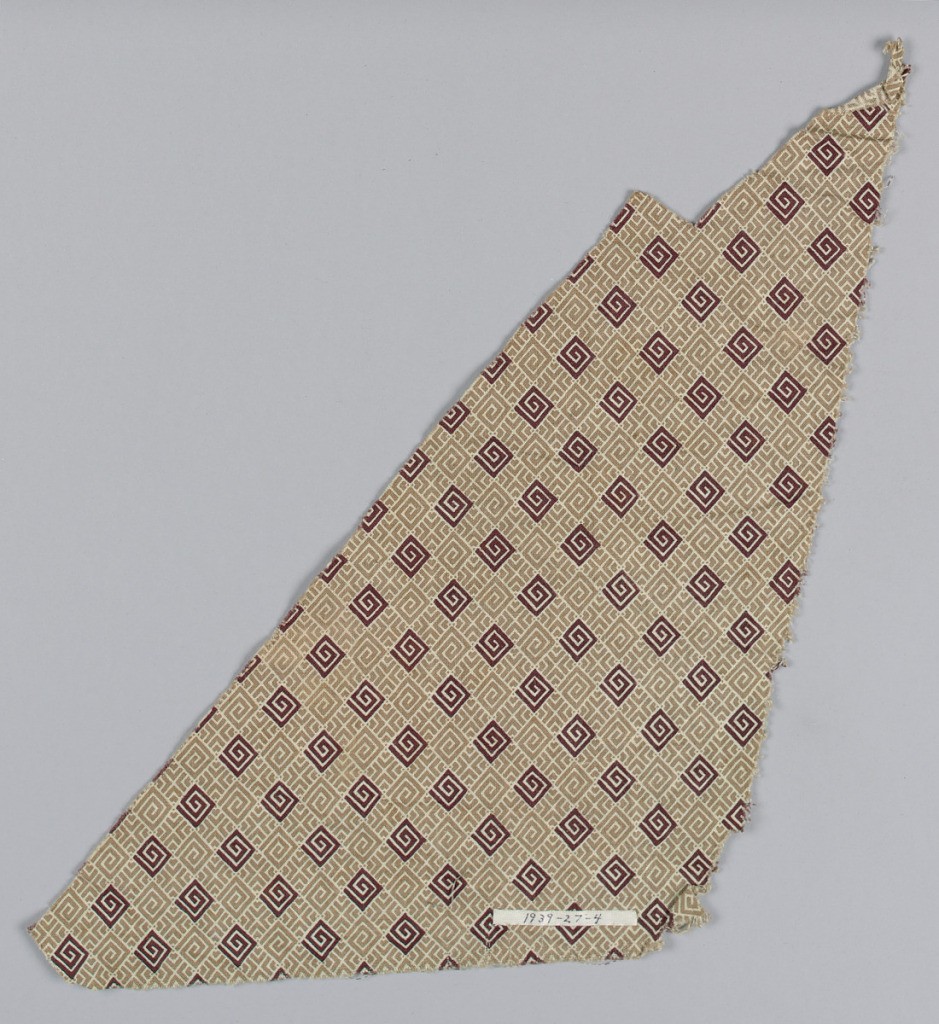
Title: Fragment
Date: late 19th century
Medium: cotton Technique: printed
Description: Fragment with a geometric pattern of frets and crosses in alternate rows in two shades of brown.